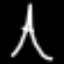
Label: The Eiffel Tower